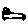
Label: car